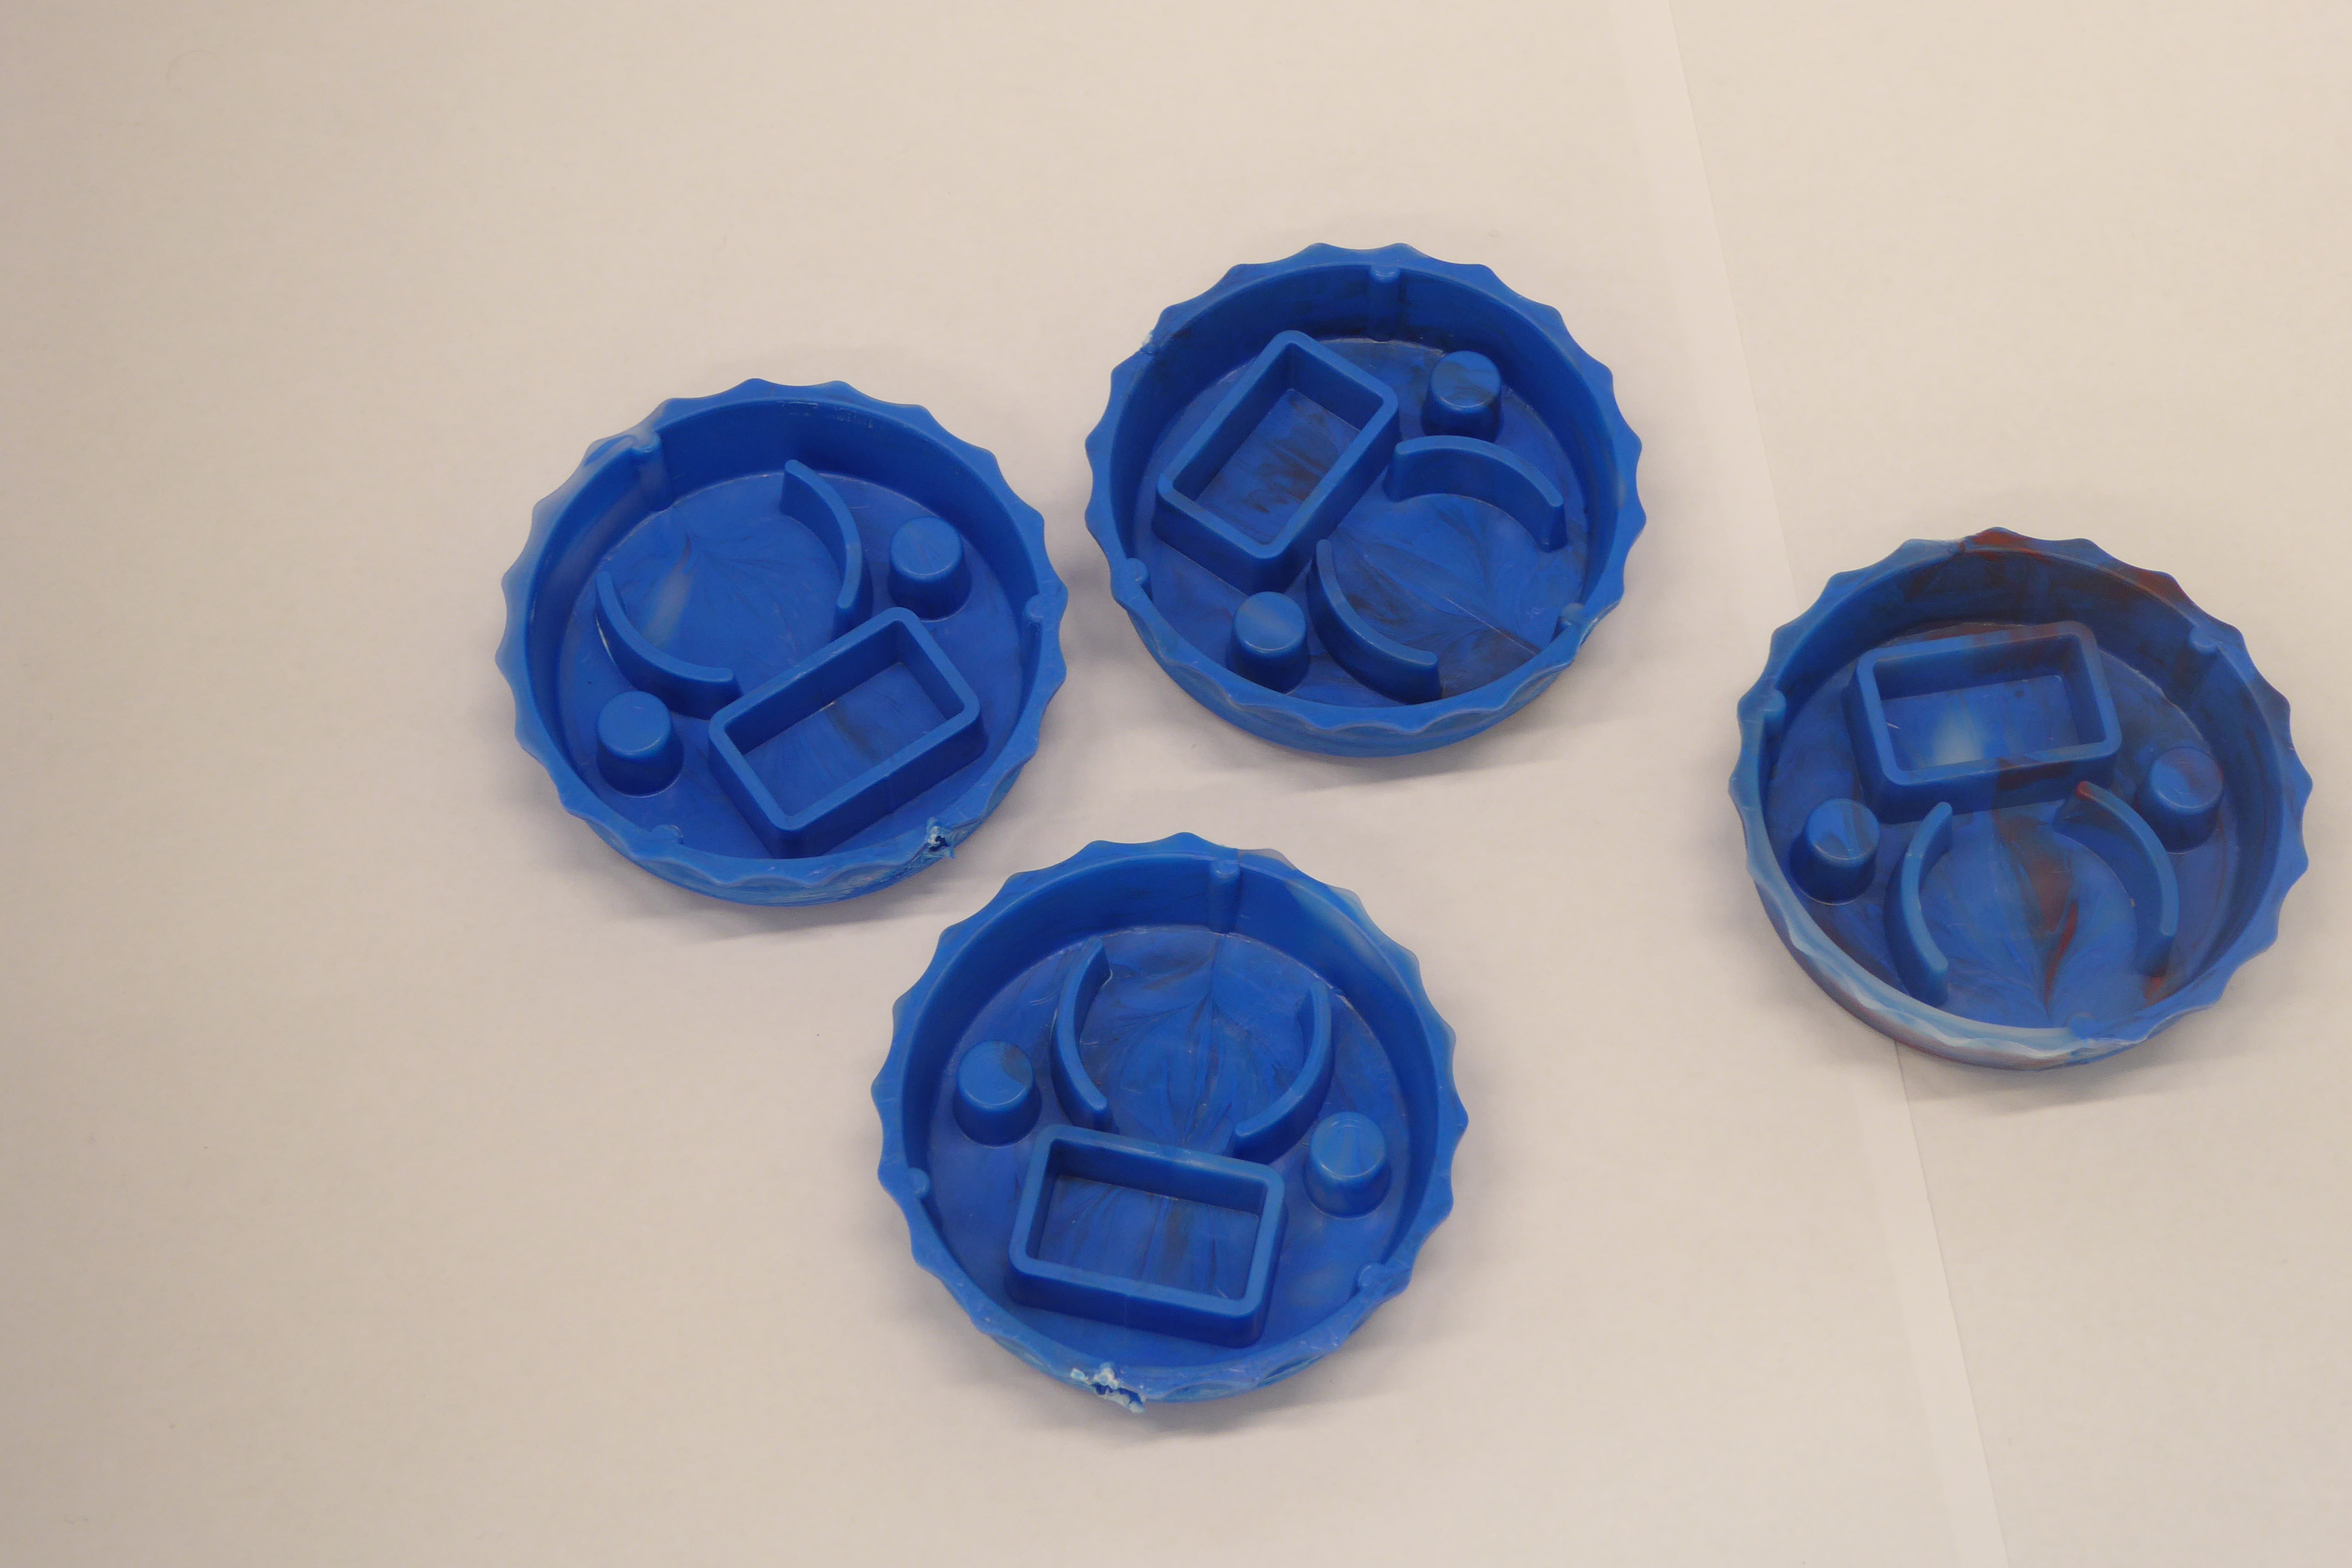
Label: Bottle Opener - Cover